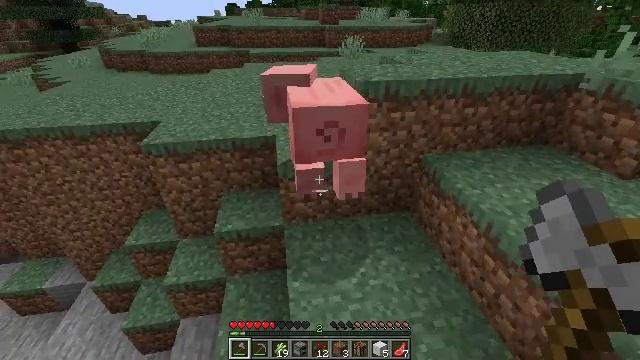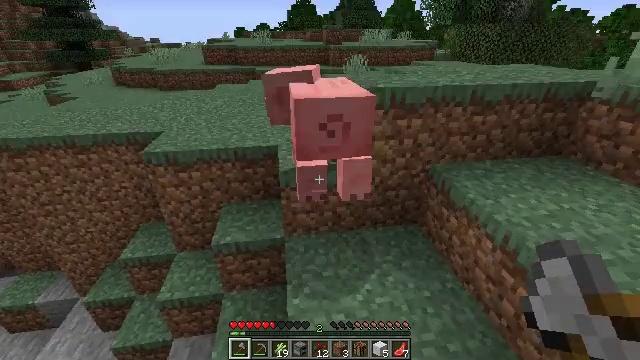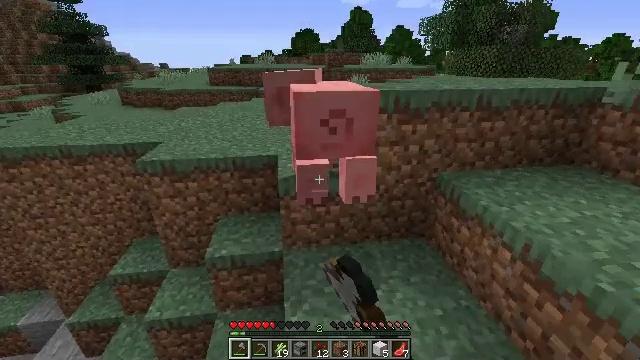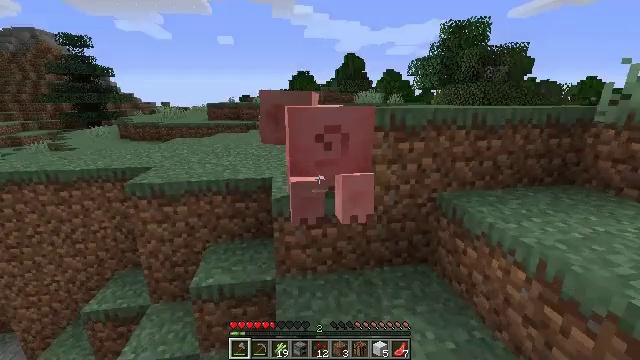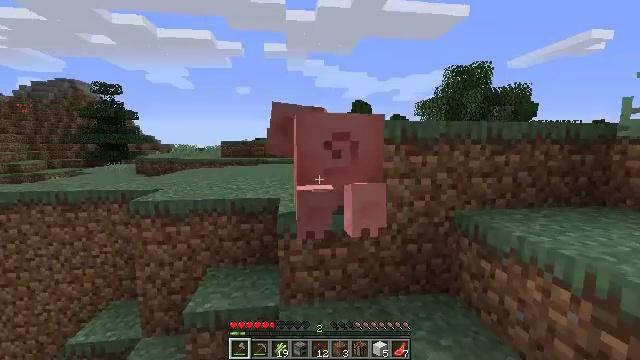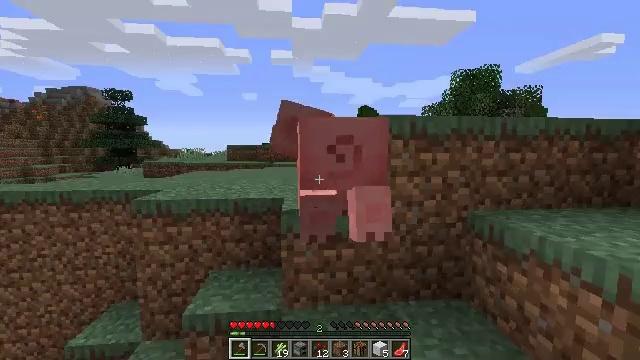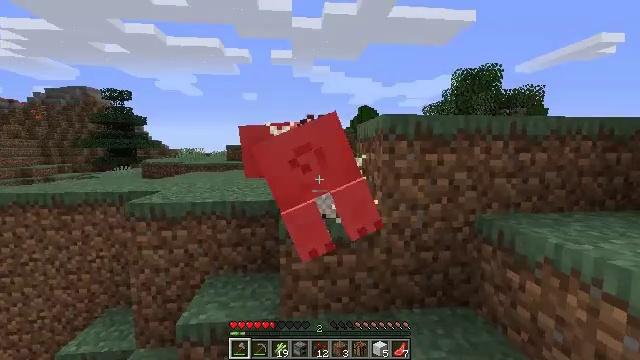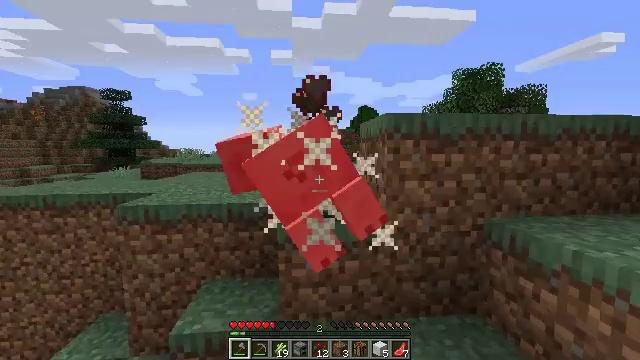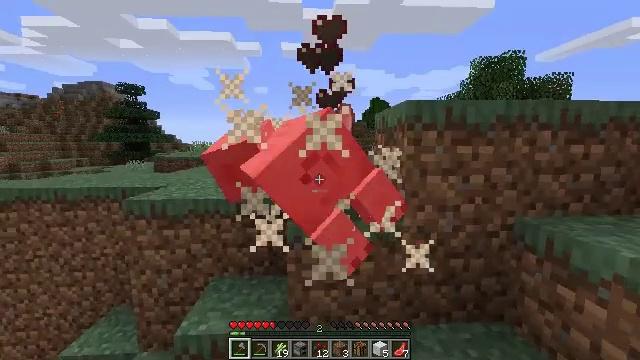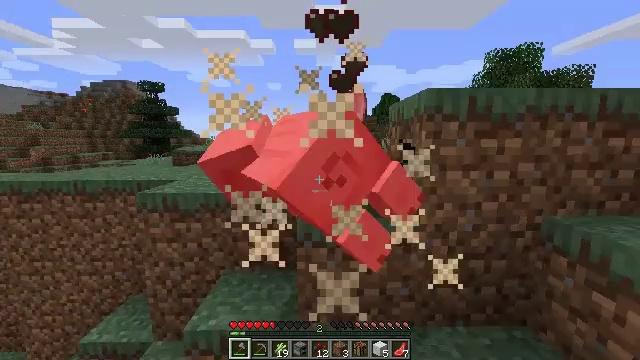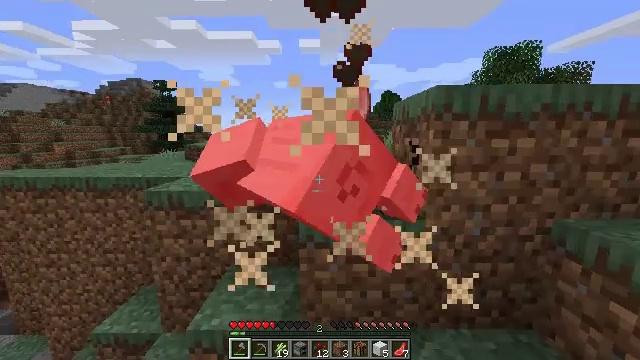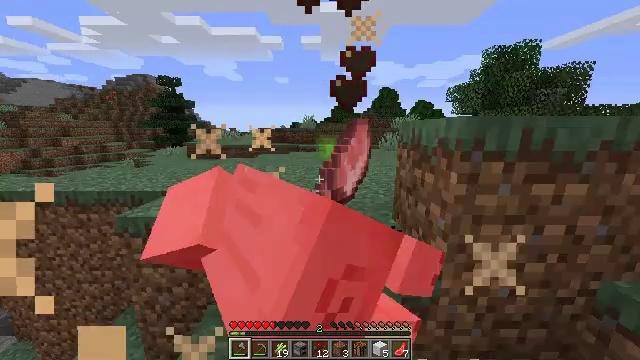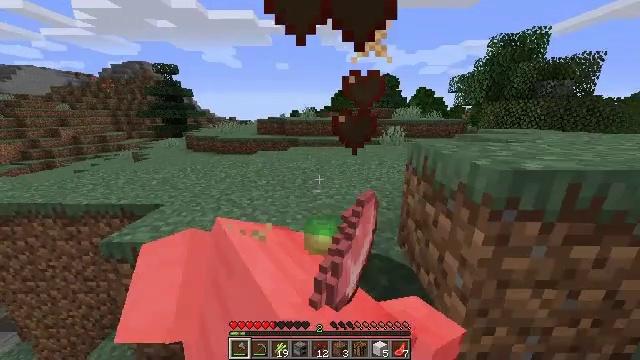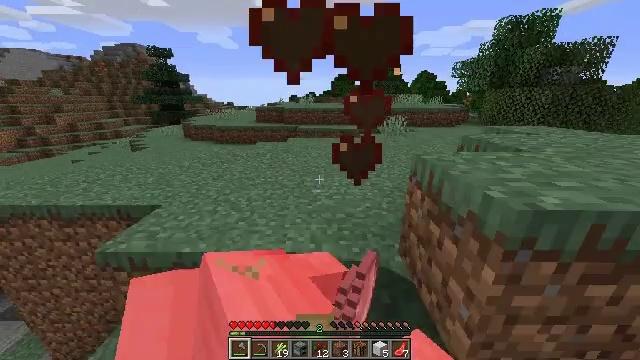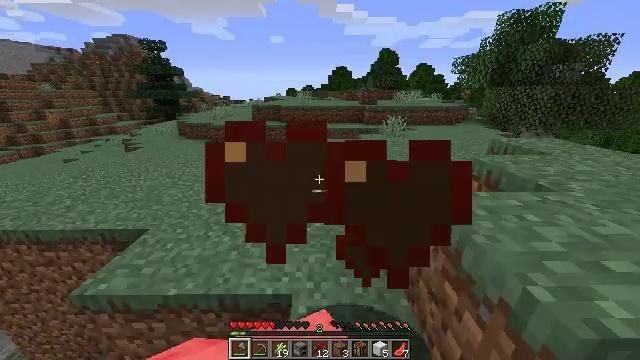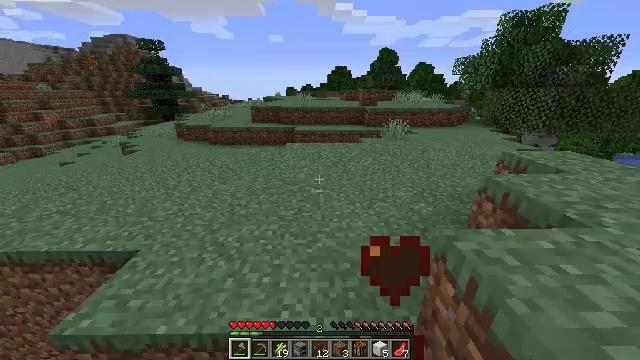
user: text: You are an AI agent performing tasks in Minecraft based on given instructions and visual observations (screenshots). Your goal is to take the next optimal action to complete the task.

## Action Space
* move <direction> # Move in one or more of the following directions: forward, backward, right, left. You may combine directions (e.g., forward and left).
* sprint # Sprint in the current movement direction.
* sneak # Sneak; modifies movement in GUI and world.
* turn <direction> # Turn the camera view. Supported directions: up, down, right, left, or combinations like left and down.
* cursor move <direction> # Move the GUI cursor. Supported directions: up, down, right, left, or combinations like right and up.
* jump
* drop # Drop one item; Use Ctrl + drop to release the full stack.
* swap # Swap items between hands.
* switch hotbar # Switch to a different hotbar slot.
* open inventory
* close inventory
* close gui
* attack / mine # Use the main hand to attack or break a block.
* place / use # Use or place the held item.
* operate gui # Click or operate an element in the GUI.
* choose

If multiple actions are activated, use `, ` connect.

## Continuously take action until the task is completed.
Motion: motion action
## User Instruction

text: Kill mobs.
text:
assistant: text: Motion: turn up, attack / mine
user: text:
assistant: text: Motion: turn up, attack / mine
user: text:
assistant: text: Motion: turn up, attack / mine
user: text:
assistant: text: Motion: turn left and up
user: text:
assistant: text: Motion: turn left and up
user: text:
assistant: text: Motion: move forward
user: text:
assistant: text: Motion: move forward
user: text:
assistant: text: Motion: move forward, sprint, turn left and down
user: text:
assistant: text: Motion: move forward, sprint, turn left and down
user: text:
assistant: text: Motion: move forward, sprint, turn down
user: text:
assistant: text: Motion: move forward, sprint, turn down, jump
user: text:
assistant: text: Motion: move forward, sprint, turn down, jump
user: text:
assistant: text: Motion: move forward, sprint, turn down, jump
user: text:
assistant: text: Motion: move forward, sprint, turn down, jump
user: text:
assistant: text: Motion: move forward, sprint
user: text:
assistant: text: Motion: move forward, sprint
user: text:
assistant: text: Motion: move forward, sprint, turn right and down
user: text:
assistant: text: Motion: move forward, sprint, turn right
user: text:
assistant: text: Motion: move forward, sprint, turn right
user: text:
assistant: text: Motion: move forward, sprint, turn right
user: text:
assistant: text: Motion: move forward, sprint, turn right
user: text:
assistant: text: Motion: move forward, sprint, turn right
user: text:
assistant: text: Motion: move forward, sprint, turn right
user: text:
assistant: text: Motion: move forward, sprint
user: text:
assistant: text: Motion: move forward, sprint, turn right and up
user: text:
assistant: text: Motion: move forward, sprint, turn right
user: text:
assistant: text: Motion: move forward, sprint, turn right
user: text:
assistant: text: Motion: move forward, sprint
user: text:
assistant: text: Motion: move forward, sprint
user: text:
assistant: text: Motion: move forward, sprint, turn left